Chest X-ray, PA view. Patient: 36 years old, sex F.
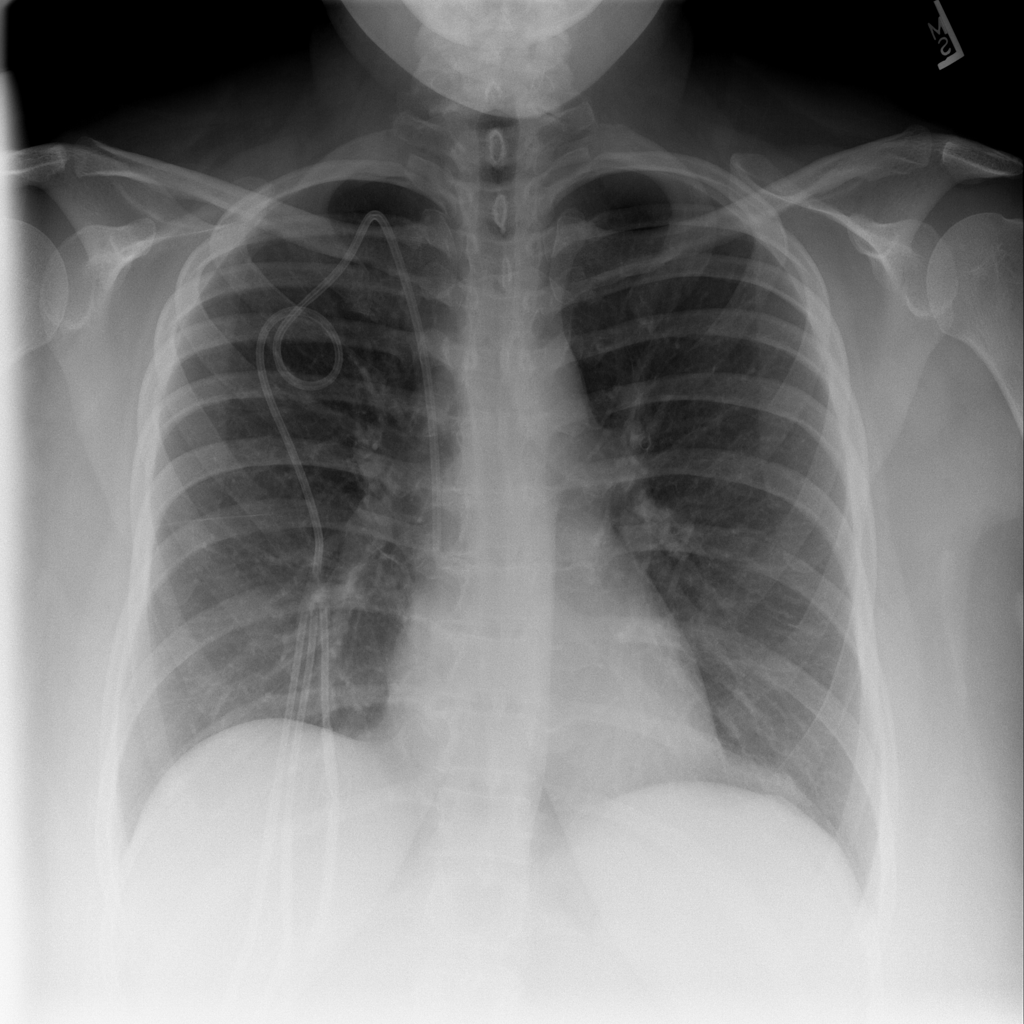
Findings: No Finding